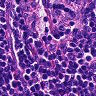
Metastatic tissue present: no